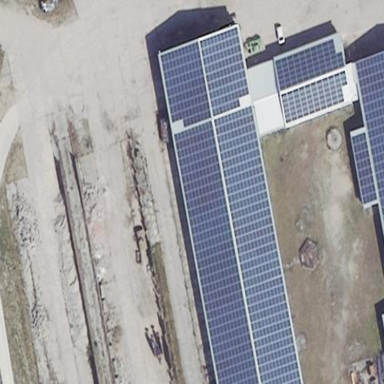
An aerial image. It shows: Building equipped with solar photovoltaic panel for generating electricity. The small installation is solar power generator.